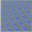
Piece: xx